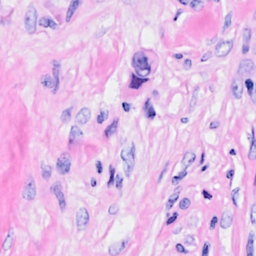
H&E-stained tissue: Breast